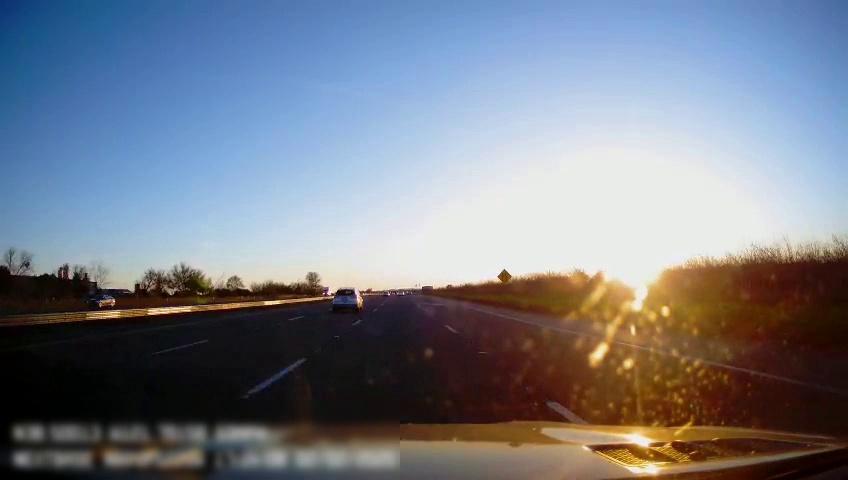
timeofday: Day
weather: Sunny
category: Drivable Space
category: Vehicles | SUV
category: Vehicles | Car
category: Lanes | Alternate Lane
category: Lanes | Alternate Lane
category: Lanes | Current Lane
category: Lanes | Current Lane
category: Lanes | Alternate Lane
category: Traffic | Signs